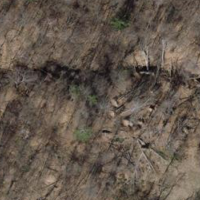
EUNIS habitat code: 41
Species observed at this site:
Fagus sylvatica